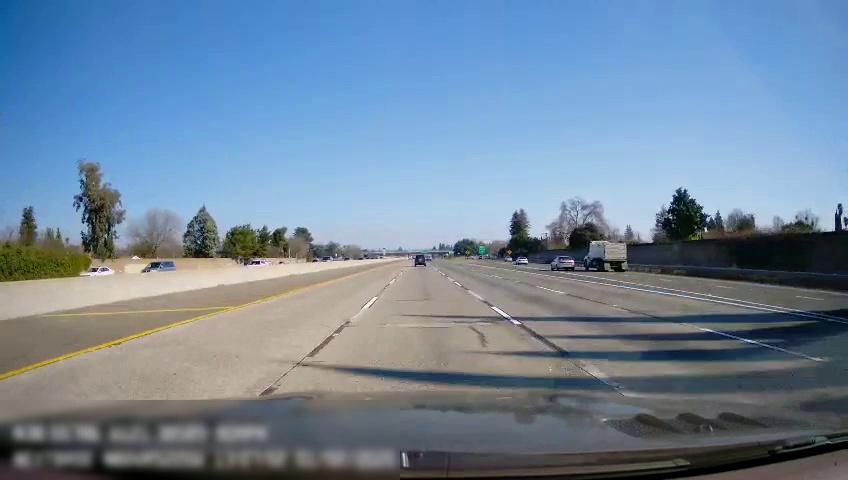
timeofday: Day
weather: Sunny
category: Drivable Space
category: Vehicles | Other LV
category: Vehicles | SUV
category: Vehicles | Car
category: Vehicles | SUV
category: Vehicles | Car
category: Vehicles | Car
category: Vehicles | Car
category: Lanes | Current Lane
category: Lanes | Alternate Lane
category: Lanes | Alternate Lane
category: Lanes | Alternate Lane
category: Lanes | Alternate Lane
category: Lanes | Alternate Lane